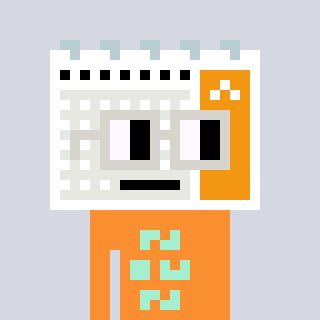
a pixel art character with square light gray glasses, a calendar-shaped head and a orange-colored body on a cool background